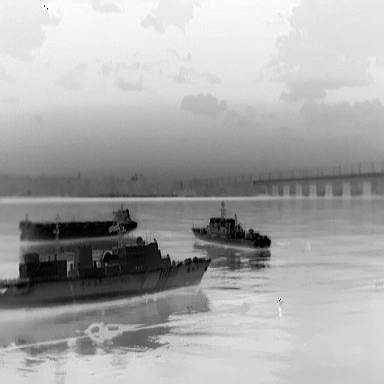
There are two warships in the infrared image.